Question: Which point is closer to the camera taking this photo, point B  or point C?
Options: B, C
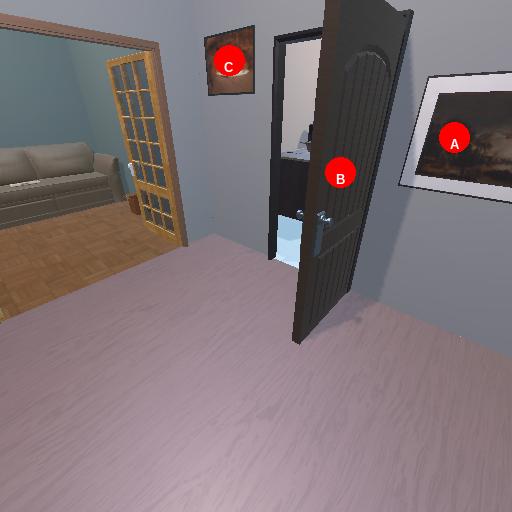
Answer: B